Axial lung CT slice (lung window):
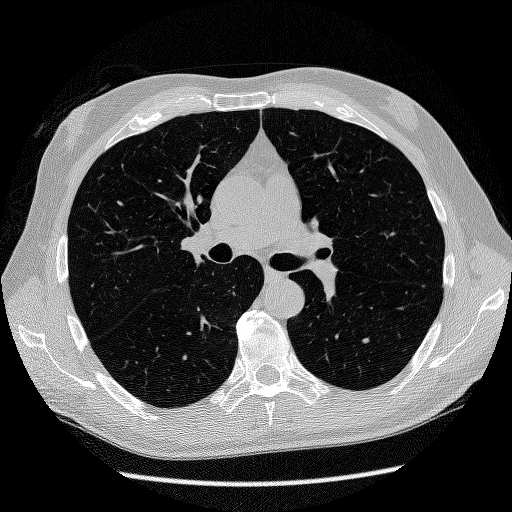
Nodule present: no